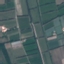
Label: PermanentCrop